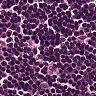
Metastatic tissue present: no